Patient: sex M, age 35
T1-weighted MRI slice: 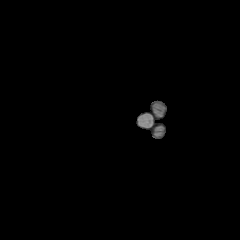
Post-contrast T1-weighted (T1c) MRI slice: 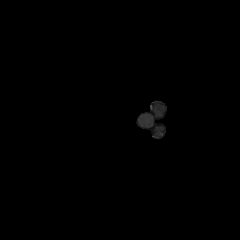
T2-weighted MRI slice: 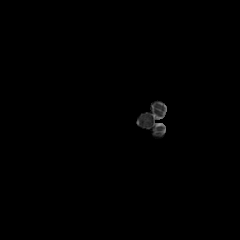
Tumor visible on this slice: no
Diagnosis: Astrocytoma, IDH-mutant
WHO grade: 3